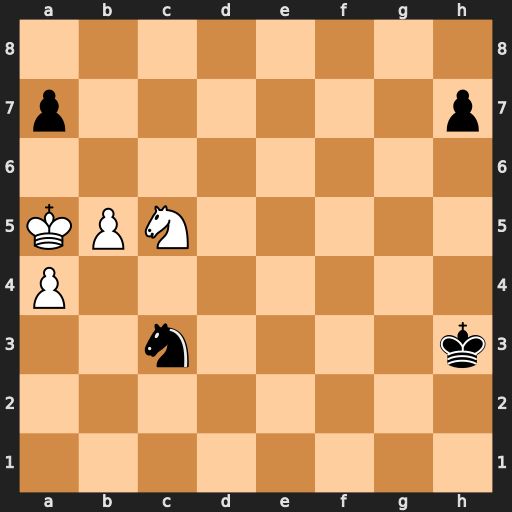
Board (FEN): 8/p6p/8/KPN5/P7/2n4k/8/8
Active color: w
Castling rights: -
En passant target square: -
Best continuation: Ka6 Kg2 Kxa7